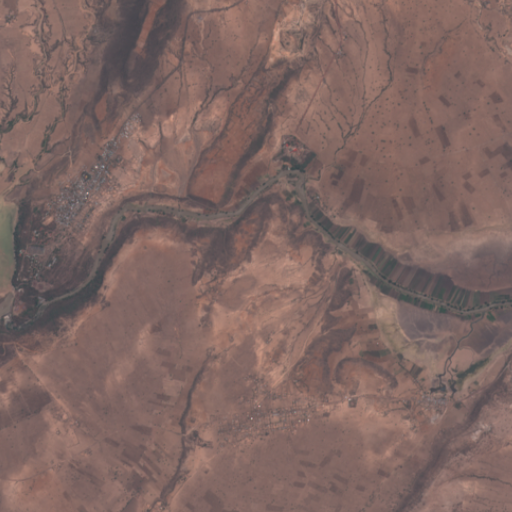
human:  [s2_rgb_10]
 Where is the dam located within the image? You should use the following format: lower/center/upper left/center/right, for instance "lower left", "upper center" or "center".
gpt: The dam is located in the center left of the image.
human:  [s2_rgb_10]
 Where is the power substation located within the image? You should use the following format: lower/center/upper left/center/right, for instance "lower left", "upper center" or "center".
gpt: The power substation is located in the center left of the image.
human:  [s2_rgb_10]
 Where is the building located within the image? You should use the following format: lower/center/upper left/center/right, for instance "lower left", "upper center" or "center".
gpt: There is no building in the image.